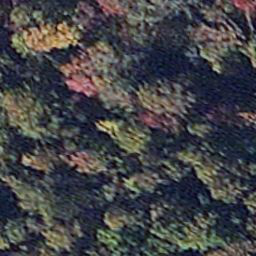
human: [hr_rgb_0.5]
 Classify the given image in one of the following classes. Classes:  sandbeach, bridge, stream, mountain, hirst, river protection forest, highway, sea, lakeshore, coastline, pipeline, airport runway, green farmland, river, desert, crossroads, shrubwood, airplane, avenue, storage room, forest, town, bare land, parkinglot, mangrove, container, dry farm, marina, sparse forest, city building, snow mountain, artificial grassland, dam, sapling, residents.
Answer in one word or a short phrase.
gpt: mangrove